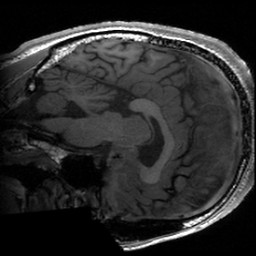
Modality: T1w
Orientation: sagittal
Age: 20
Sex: male